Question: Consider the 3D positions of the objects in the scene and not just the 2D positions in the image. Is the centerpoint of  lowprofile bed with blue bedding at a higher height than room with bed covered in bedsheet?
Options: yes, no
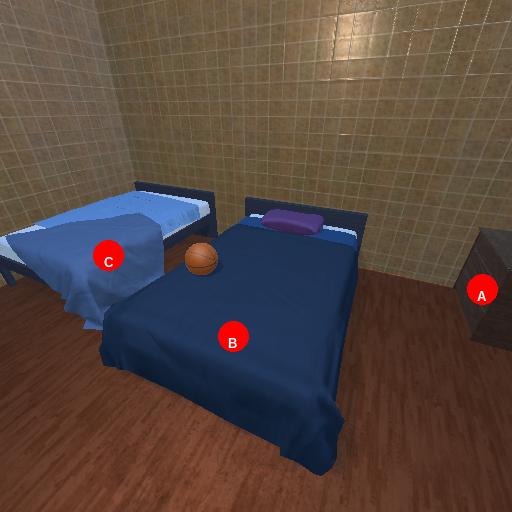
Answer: yes